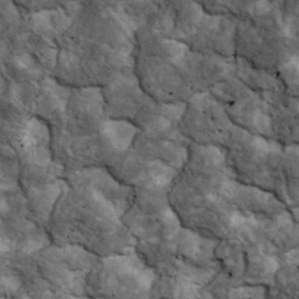
Label: non_frost